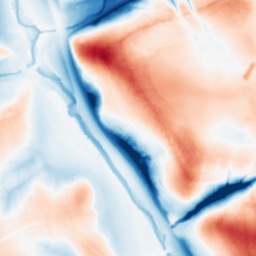
Category: classical
Decomposition family: gaussian
Decomposition parameters: sigma: 20
Upsampling method: linear_exact
Upsampling parameters: scale: 2
Upsampling scale: 2